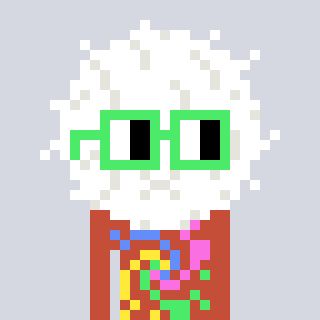
a pixel art character with square light green glasses, a cottonball-shaped head and a rust-colored body on a cool background